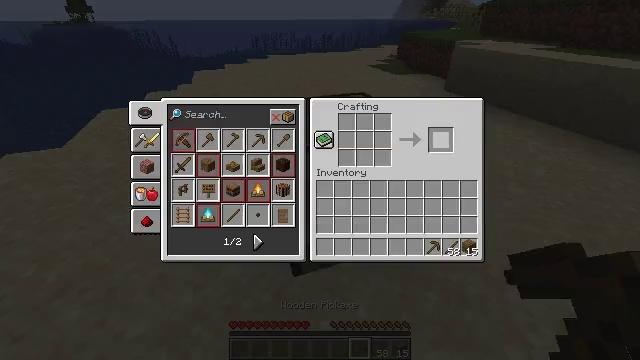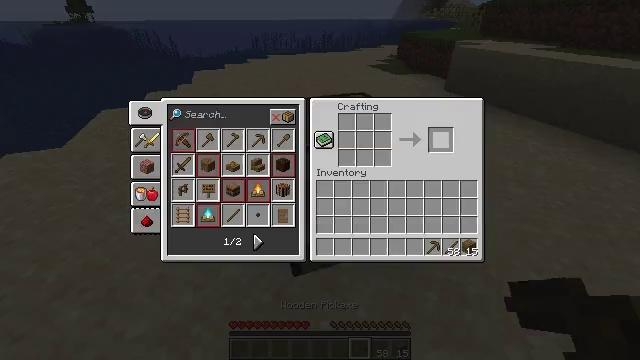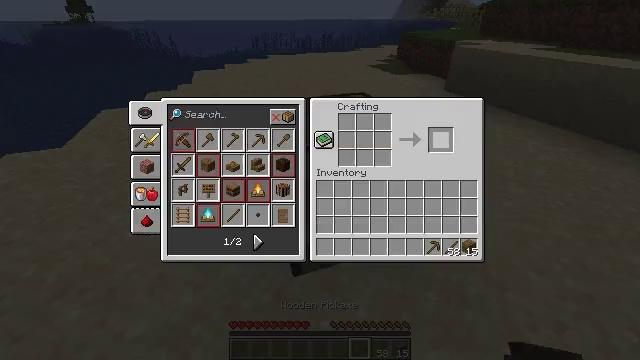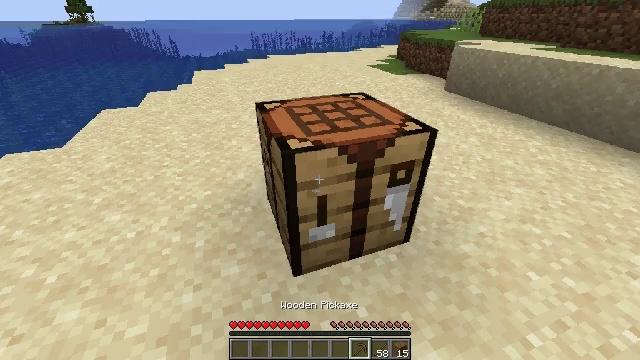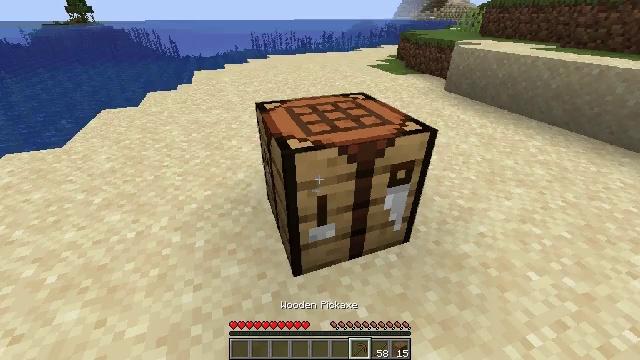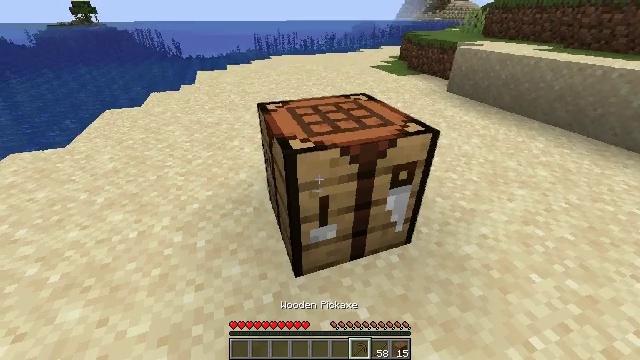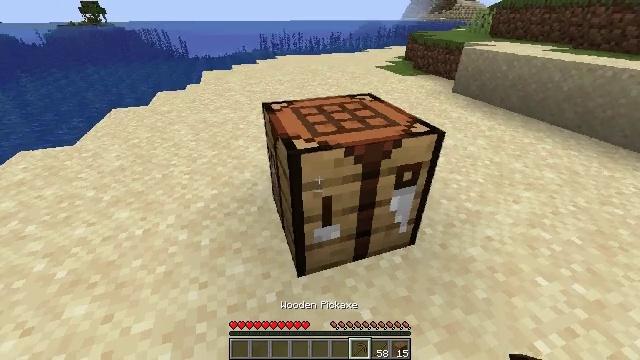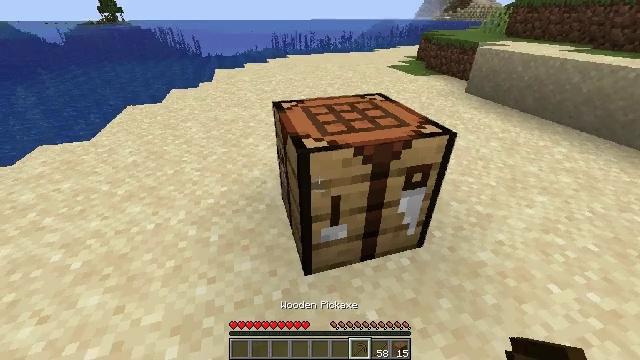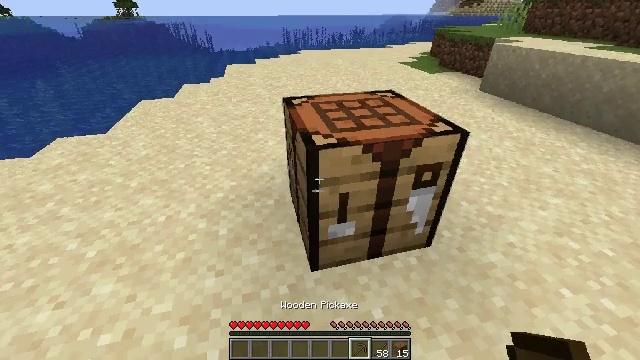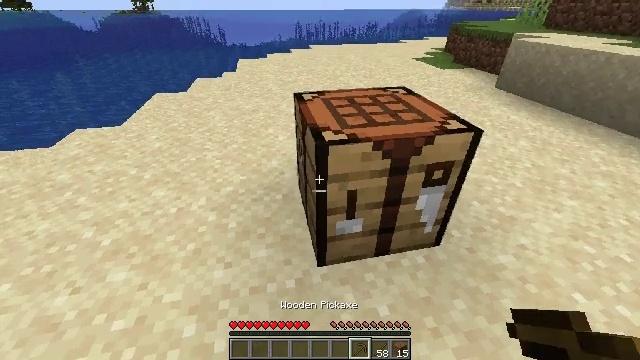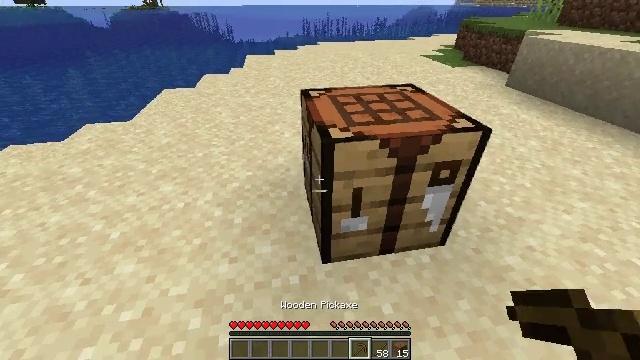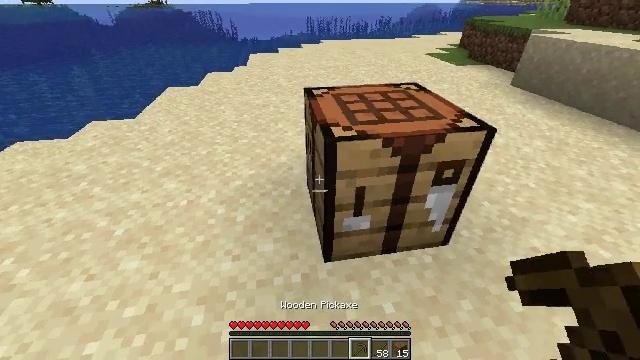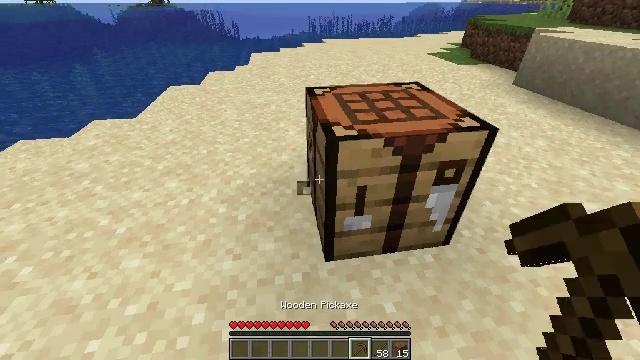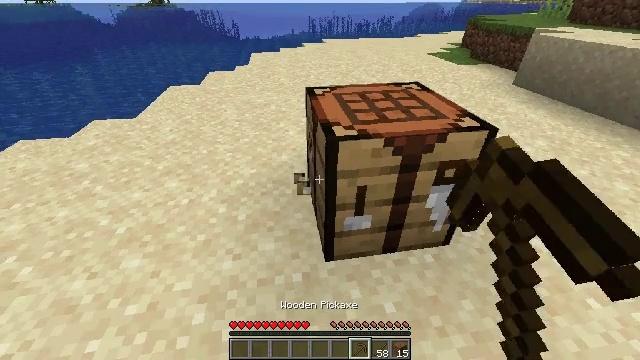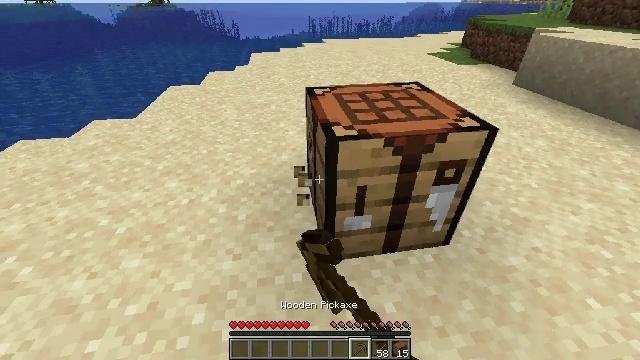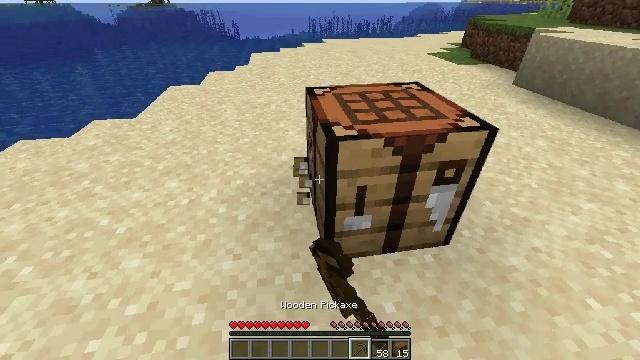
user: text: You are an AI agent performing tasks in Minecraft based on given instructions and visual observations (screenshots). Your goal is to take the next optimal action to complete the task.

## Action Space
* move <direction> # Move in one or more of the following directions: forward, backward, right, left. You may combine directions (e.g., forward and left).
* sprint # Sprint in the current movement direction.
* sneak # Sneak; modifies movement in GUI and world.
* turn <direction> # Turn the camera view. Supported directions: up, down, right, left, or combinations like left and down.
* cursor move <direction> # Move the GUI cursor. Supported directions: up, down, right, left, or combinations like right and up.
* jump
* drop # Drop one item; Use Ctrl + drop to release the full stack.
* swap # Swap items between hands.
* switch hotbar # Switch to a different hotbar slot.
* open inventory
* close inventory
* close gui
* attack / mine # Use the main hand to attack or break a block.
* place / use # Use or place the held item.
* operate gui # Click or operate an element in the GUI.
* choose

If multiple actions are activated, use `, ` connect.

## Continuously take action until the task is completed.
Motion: motion action
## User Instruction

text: Recycle the crafting table.
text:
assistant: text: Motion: open gui
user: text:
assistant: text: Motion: no_op
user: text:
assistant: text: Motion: no_op
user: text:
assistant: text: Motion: close gui
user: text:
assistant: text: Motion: open inventory
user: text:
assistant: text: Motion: turn left, open inventory
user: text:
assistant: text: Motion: turn left, open inventory
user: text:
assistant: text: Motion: turn left
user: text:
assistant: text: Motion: turn left
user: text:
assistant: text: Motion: turn left
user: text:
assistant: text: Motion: no_op
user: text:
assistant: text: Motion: attack / mine
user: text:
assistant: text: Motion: attack / mine
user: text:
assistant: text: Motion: attack / mine
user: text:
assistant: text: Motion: attack / mine
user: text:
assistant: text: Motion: attack / mine
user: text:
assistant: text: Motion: attack / mine
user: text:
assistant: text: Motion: turn right, attack / mine
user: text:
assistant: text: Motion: turn right, attack / mine
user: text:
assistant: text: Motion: turn right, attack / mine
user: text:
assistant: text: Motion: attack / mine
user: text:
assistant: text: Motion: attack / mine
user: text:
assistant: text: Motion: attack / mine
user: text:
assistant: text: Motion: attack / mine
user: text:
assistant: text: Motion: attack / mine
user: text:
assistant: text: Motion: attack / mine
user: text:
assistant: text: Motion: attack / mine
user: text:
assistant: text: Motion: attack / mine
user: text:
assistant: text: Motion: attack / mine
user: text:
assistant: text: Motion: move forward, attack / mine